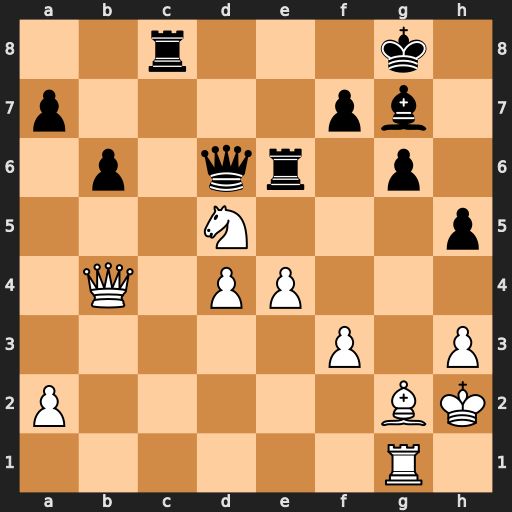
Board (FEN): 2r3k1/p4pb1/1p1qr1p1/3N3p/1Q1PP3/5P1P/P5BK/6R1
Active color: w
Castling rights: -
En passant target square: -
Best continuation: Qxd6 Rxd6 Ne7+ Kf8 Nxc8